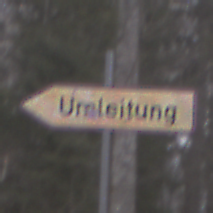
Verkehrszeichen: UmleitungswegweiserLinksweisend
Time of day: Midday
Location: Outdoor (Nature)
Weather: Overcast
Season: Autumn
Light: Natural